Question: I am using Coded UI tests to run automated, however I realized UIMap generates the exact same element over and over again when I create different tests on the some page. Is it possible to merge this repeated elements? Please see screenshot below:

stoj provided the best answer by suggesting <URL> .It's a great tool to clean up those nasty repeated elements.
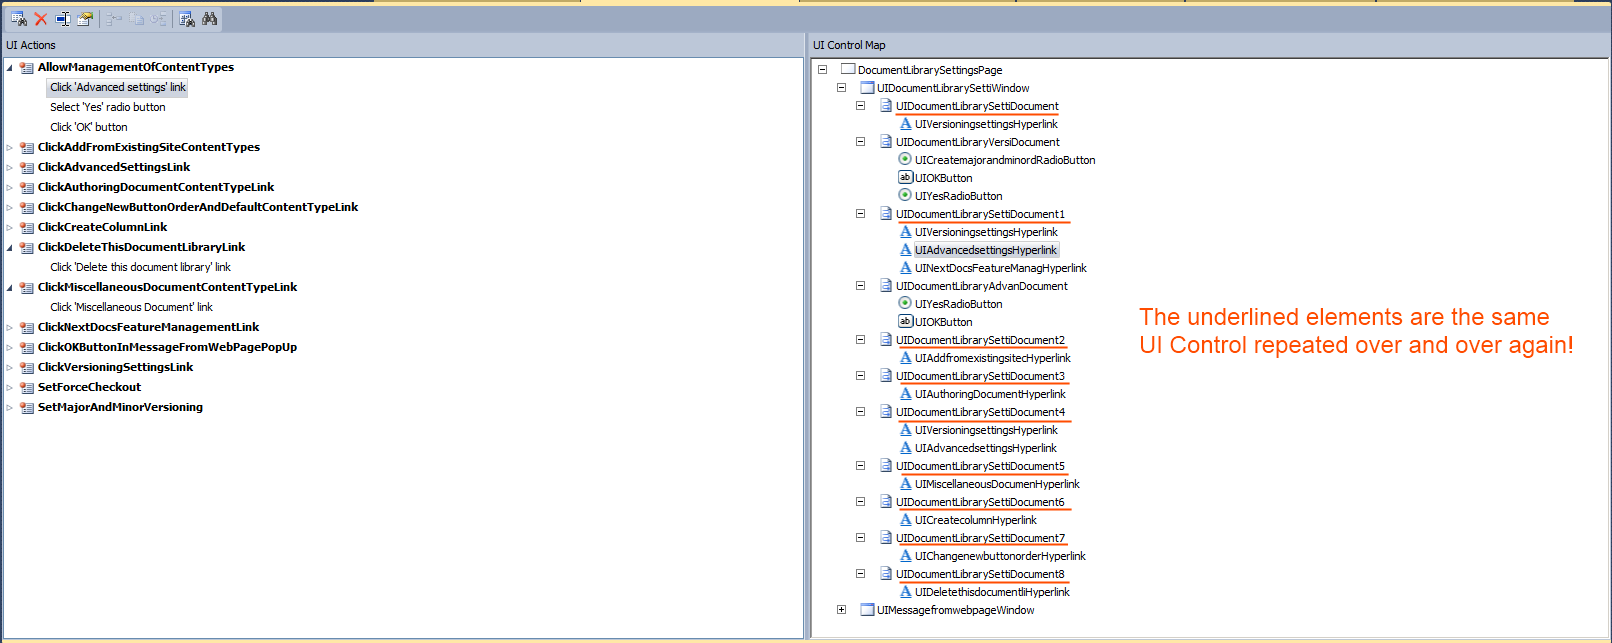
Answer: There isn't an easy method for modifying properties on a large number of recorded controls at the same time. If the tests will run fine without the innertext property you could open the the UIMap.uitest file in your favorite text editor and delete them relatively quickly. Not an ideal solution but faster than doing the same thing in the test editor. You do of course want to keep a backup of the uitest file.
If the values have to change things get alot more complicated you could create a UIMap for each language and manually edit the xml file with the appropriate language.
I don't think there is any way to get rid of duplicated controls.There is a UIMap toolbox but I'm not sure it will actually remove duplicate controls. <URL>